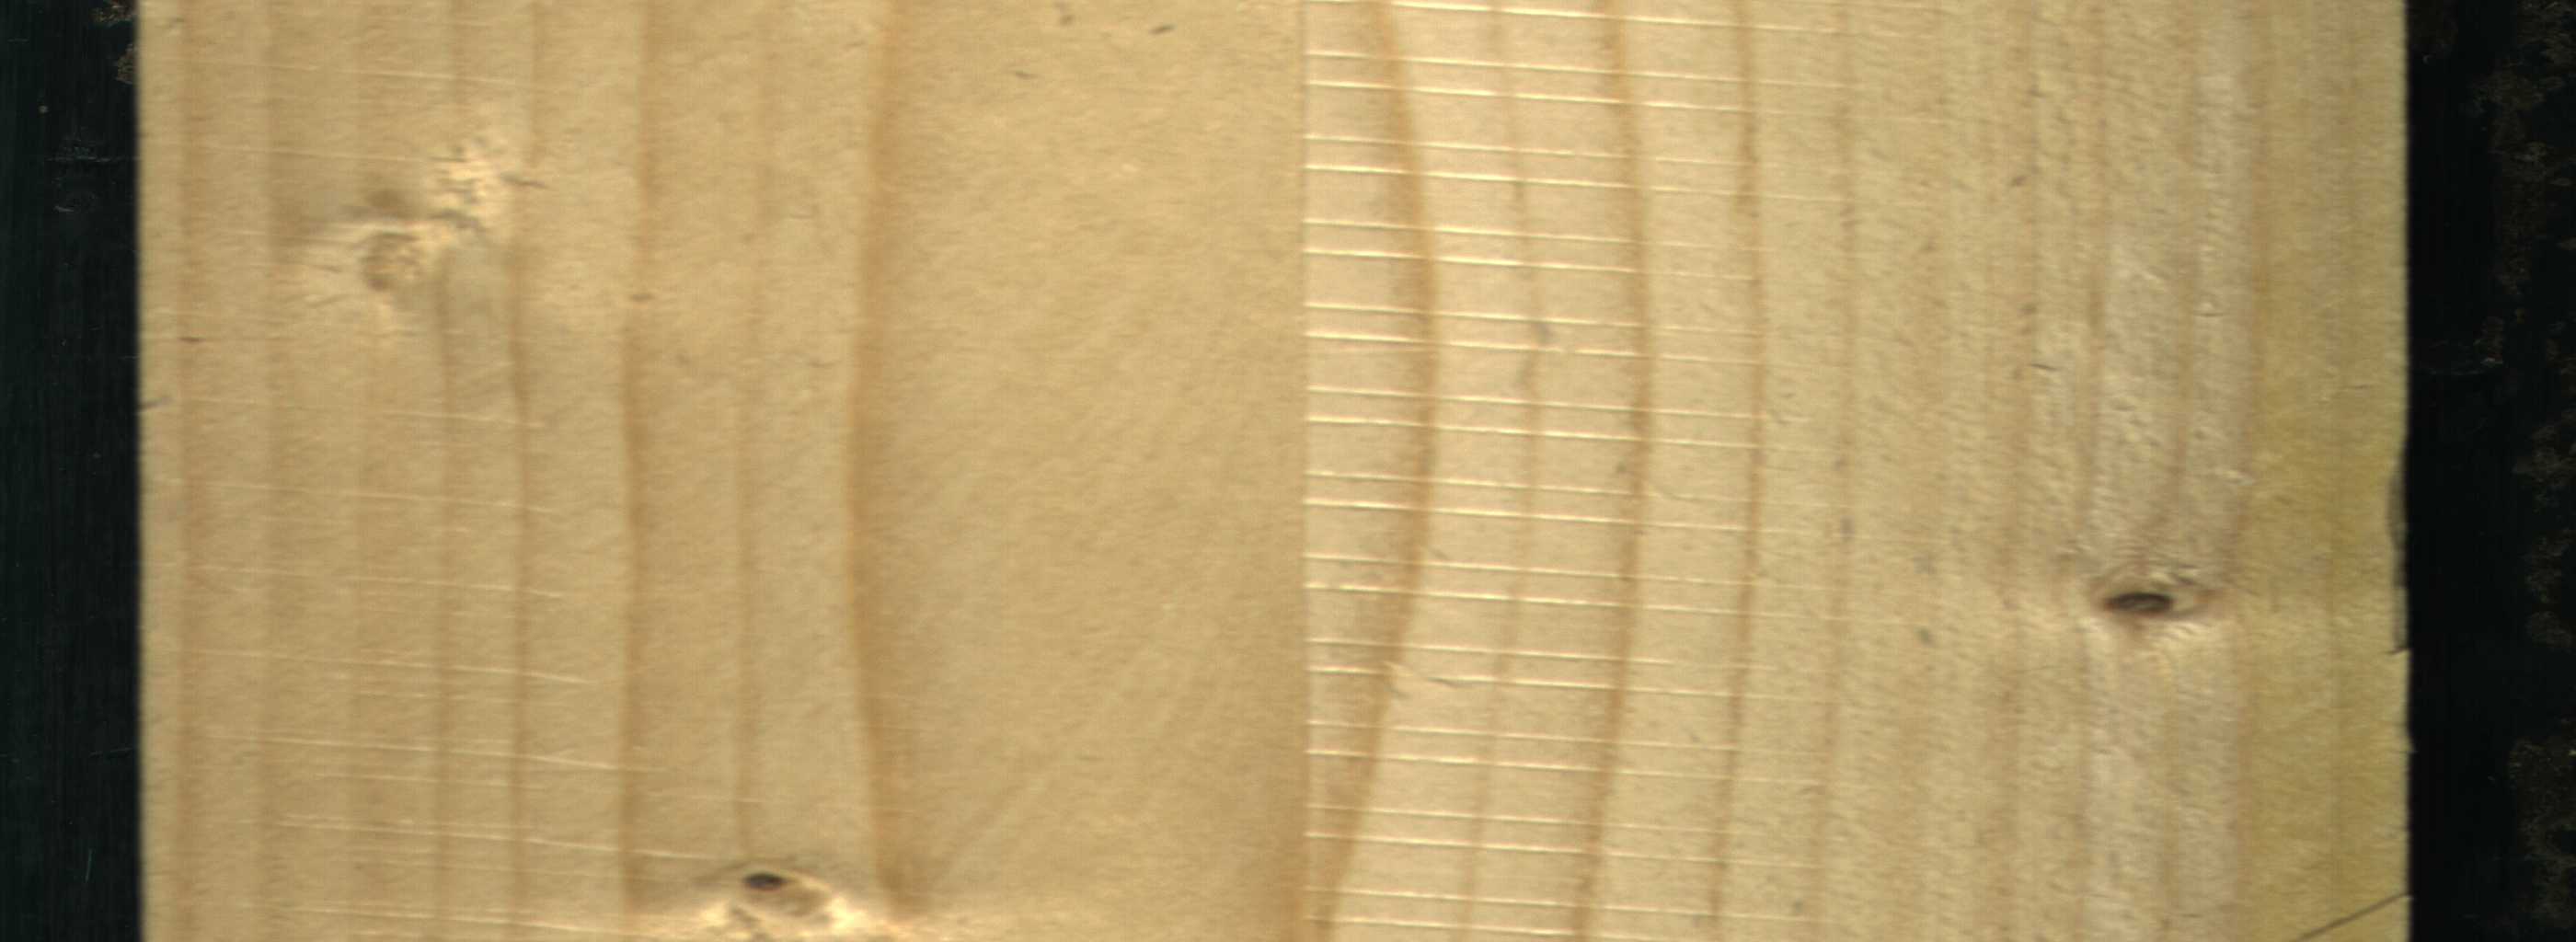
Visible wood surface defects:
Dead_Knot
Live_Knot